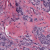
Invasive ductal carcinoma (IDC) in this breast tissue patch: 1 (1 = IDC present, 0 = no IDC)